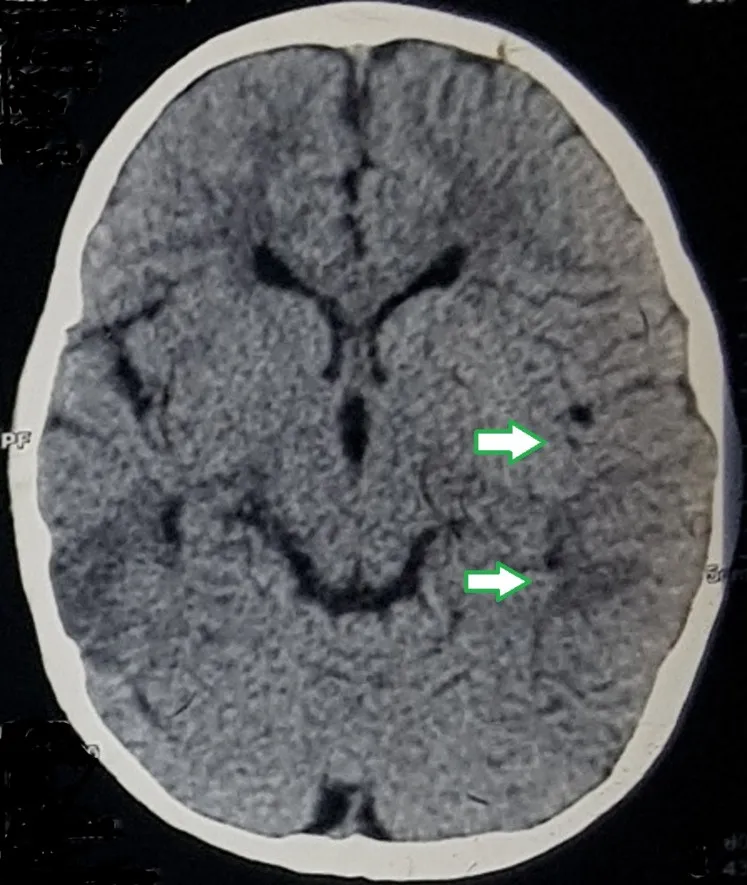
Mild ex vacuo dilatation of the ipsilateral right lateral ventricle (indicated by arrows).
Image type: radiology (ct)